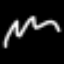
Label: squiggle